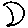
Label: moon